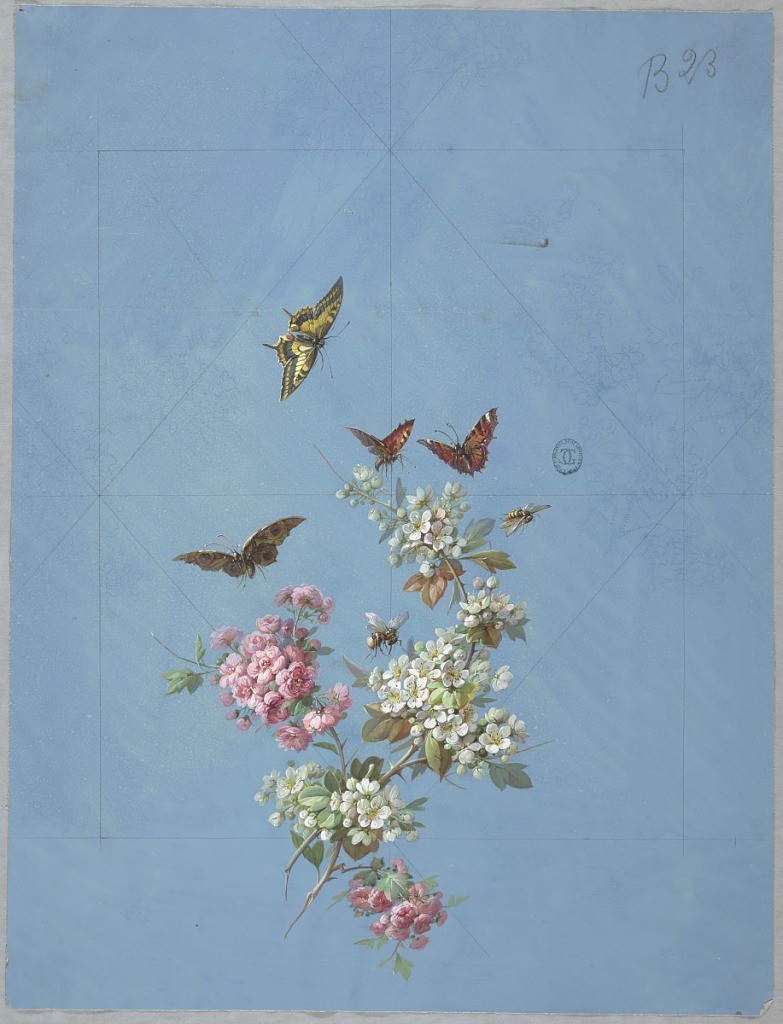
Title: Design for Wallpaper and Textiles: Flowers and Butterflies
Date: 19th century
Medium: Brush and gouache, graphite on blue paper
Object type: Drawing
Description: At lower center of page clusters of pink and white flowers on branches with foliage, with four butterflies and two bees flying above them on blue ground. Diamond-shaped guide lines in graphite are visible, and are bisected horizontally and vertically.